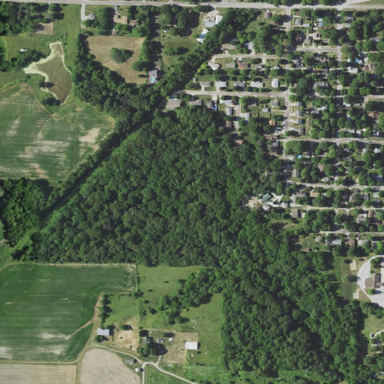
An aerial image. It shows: Deciduous broadleaved woodland.